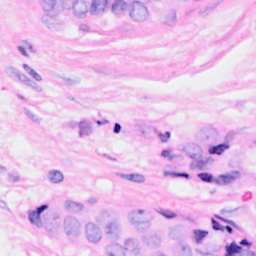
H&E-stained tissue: Breast